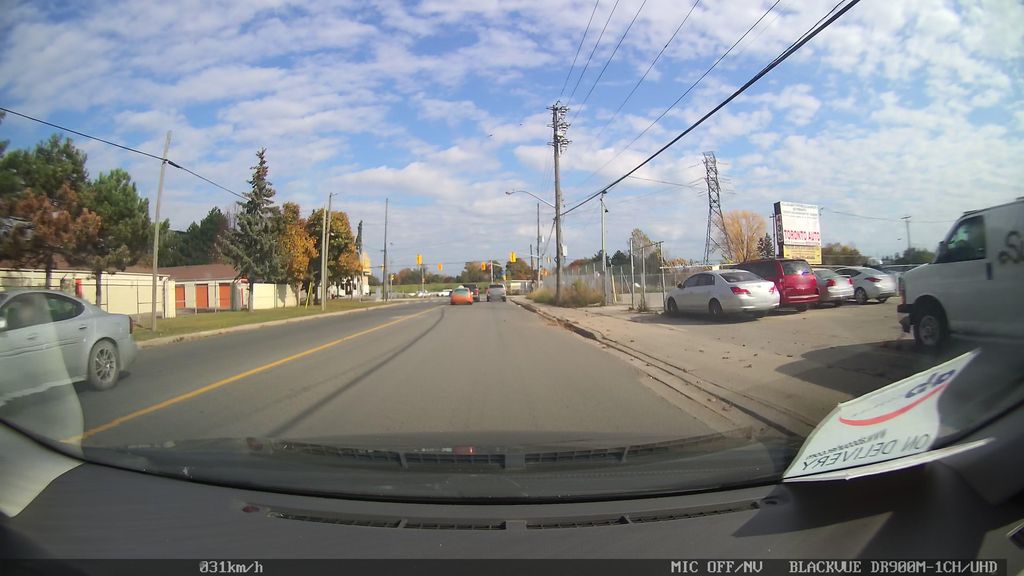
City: toronto